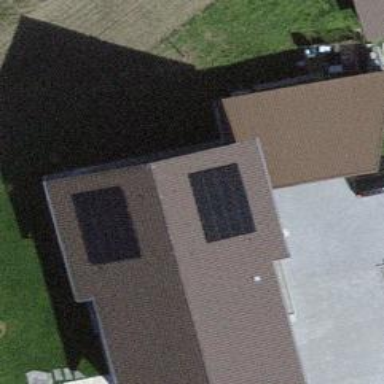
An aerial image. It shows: Solar power generator with photovoltaic panels.